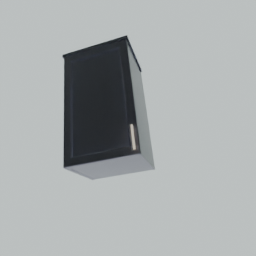
Label: furniture